Question: I am trying to create a tree graph based on user data. There is no library or anything to help and im just a beginner. I just created 8 image buttons and after the app calculates the data, it needs to draw lines between these nodes to connect them. I have no idea how to use canvas or drawline so any help would be much appreciated.

'''
<LinearLayout
android:layout_width="fill_parent"
android:layout_height="wrap_content"
android:orientation="vertical"
android:layout_margin="20dp"
android:id="@+id/nodesImages">
<LinearLayout
android:layout_width="fill_parent"
android:layout_height="wrap_content"
android:orientation="horizontal">
<Button
android:layout_width="30dp"
android:layout_height="30dp"
android:text="1"
android:layout_margin="20dp"
android:id="@+id/node1"
android:background="@drawable/node"/>
<Button
android:layout_width="30dp"
android:layout_height="30dp"
android:text="2"
android:id="@+id/node2"
android:layout_margin="20dp"
android:background="@drawable/node"/>
<Button
android:layout_width="30dp"
android:layout_height="30dp"
android:text="5"
android:id="@+id/node5"
android:layout_margin="20dp"
android:background="@drawable/node"/>
<Button
android:layout_width="30dp"
android:layout_height="30dp"
android:text="6"
android:id="@+id/node6"
android:layout_margin="20dp"
android:background="@drawable/node"/>
</LinearLayout>
<LinearLayout
android:layout_width="fill_parent"
android:layout_height="wrap_content"
android:orientation="horizontal">
<Button
android:layout_width="30dp"
android:layout_height="30dp"
android:text="3"
android:layout_margin="20dp"
android:id="@+id/node3"
android:background="@drawable/node"/>
<Button
android:layout_width="30dp"
android:layout_height="30dp"
android:text="4"
android:id="@+id/node4"
android:layout_margin="20dp"
android:background="@drawable/node"/>
<Button
android:layout_width="30dp"
android:layout_height="30dp"
android:text="7"
android:id="@+id/node7"
android:layout_margin="20dp"
android:background="@drawable/node"/>
<Button
android:layout_width="30dp"
android:layout_height="30dp"
android:text="8"
android:id="@+id/node8"
android:layout_margin="20dp"
android:background="@drawable/node"/>
![enter image description here][1]</LinearLayout>
'''
'''
import android.content.Context;
import android.graphics.Canvas;
import android.graphics.Color;
import android.graphics.Paint;
import android.view.View;
public class DrawView extends View
{
Paint paint = new Paint();
static int startX, startY, endX, endY;
public DrawView(Context context,int startX, int startY, int endX, int endY)
{
super(context);
this.startX = startX;
this.startY = startY;
this.endX = endX;
this.endY = endY;
paint.setColor(Color.BLACK);
}
public DrawView(Context context)
{
super(context);
paint.setColor(Color.BLACK);
}
@Override
public void onDraw(Canvas canvas)
{
canvas.drawLine(startX, startY, endX, endY,paint);
}
}
'''
This is not working for some reason:
'''
LinearLayout myLayout = (LinearLayout) findViewById(R.id.nodesImages);
DrawView drawView = new DrawView(getApplicationContext(),(int)node1.getX(),(int)node1.getY(),(int)node2.getX(),(int)node2.getY());
myLayout.addView(drawView);
'''
There are so many libraries for creating complex graphs (line,bar,scatter,etc) . Why can't somebody create a library for tree graphs???? seems easy for those people!!!
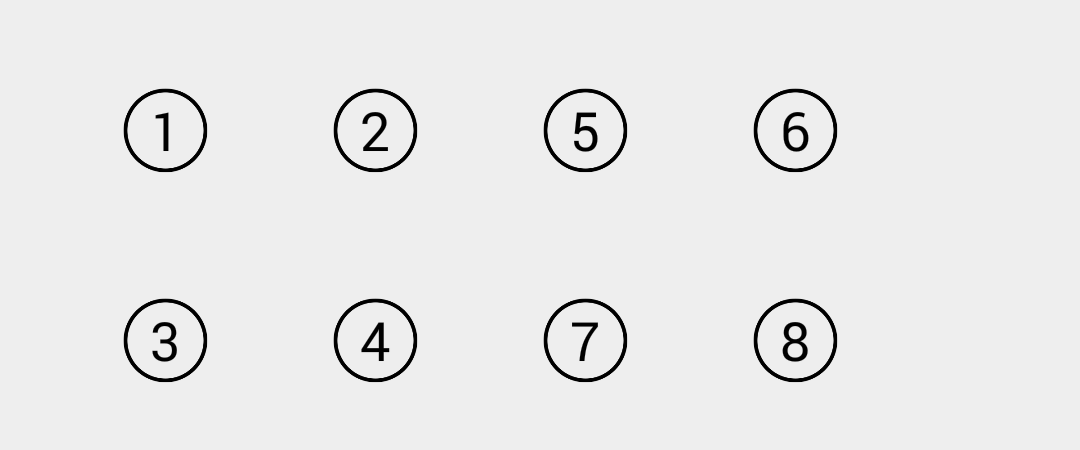
Answer: based on your provide 'width' and 'height' of your 'button' in layout. I use translation to do that. See the below code and the ugly Image for explain @@!
'''
LinearLayout nodesImages = (LinearLayout) findViewById(R.id.nodesImages);
View v = new View(this); //this, because I write this code in the Activity class
//yah, try to understand values 20, 30,...
v.setLayoutParams(new ViewGroup.LayoutParams(dpToPx(20+20),dpToPx(2)));
v.setBackgroundColor(Color.BLACK);
nodesImages.addView(v);
v.setTranslationY(-dpToPx(30+20+20)-dpToPx(20+30/2));
v.setTranslationX(dpToPx(20+30));
'''
with:
'''
private int dpToPx(int dp) {
return (int) (dp * getResources().getDisplayMetrics().density + 0.5f);
}
'''
Ugly Image for explain:

get location of view:
'''
final LinearLayout nodesImages = (LinearLayout) findViewById(R.id.nodesImages);
//using addOnGlobalLayoutListener to make sure layout is happened.
nodesImages.getViewTreeObserver().addOnGlobalLayoutListener(
new ViewTreeObserver.OnGlobalLayoutListener() {
@Override
public void onGlobalLayout() {
//Remove the listener before proceeding
if (Build.VERSION.SDK_INT >= Build.VERSION_CODES.JELLY_BEAN) {
nodesImages.getViewTreeObserver().removeOnGlobalLayoutListener(this);
} else {
nodesImages.getViewTreeObserver().removeGlobalOnLayoutListener(this);
}
Button node1 = (Button)findViewById(R.id.node1);
int[] loc1 = new int[2];
node1.getLocationInWindow(loc1);//loc1[0] is x and loc1[1] is y
//for more information about this method, in Android Studio, just right-click -> Go To -> Declaration
Button node2 = (Button)findViewById(R.id.node2);
int[] loc2 = new int[2];
node2.getLocationInWindow(loc2);
View v = new View(getApplication());
v.setLayoutParams(new ViewGroup.LayoutParams(loc2[0]-loc1[0]-node1.getWidth(),dpToPx(2)));//dpToPx(20 + 20), dpToPx(2)));
v.setBackgroundColor(Color.BLACK);
nodesImages.addView(v);
v.setTranslationY(-dpToPx(30+20+20)-dpToPx(20+30/2));
v.setTranslationX(dpToPx(20+30));
}
}
);
'''